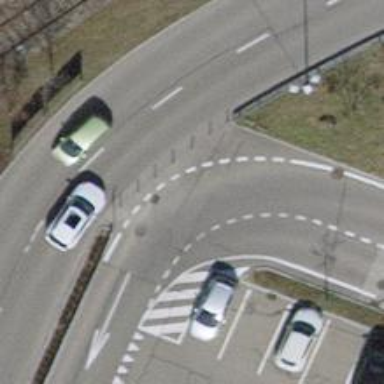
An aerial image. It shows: Bollard.